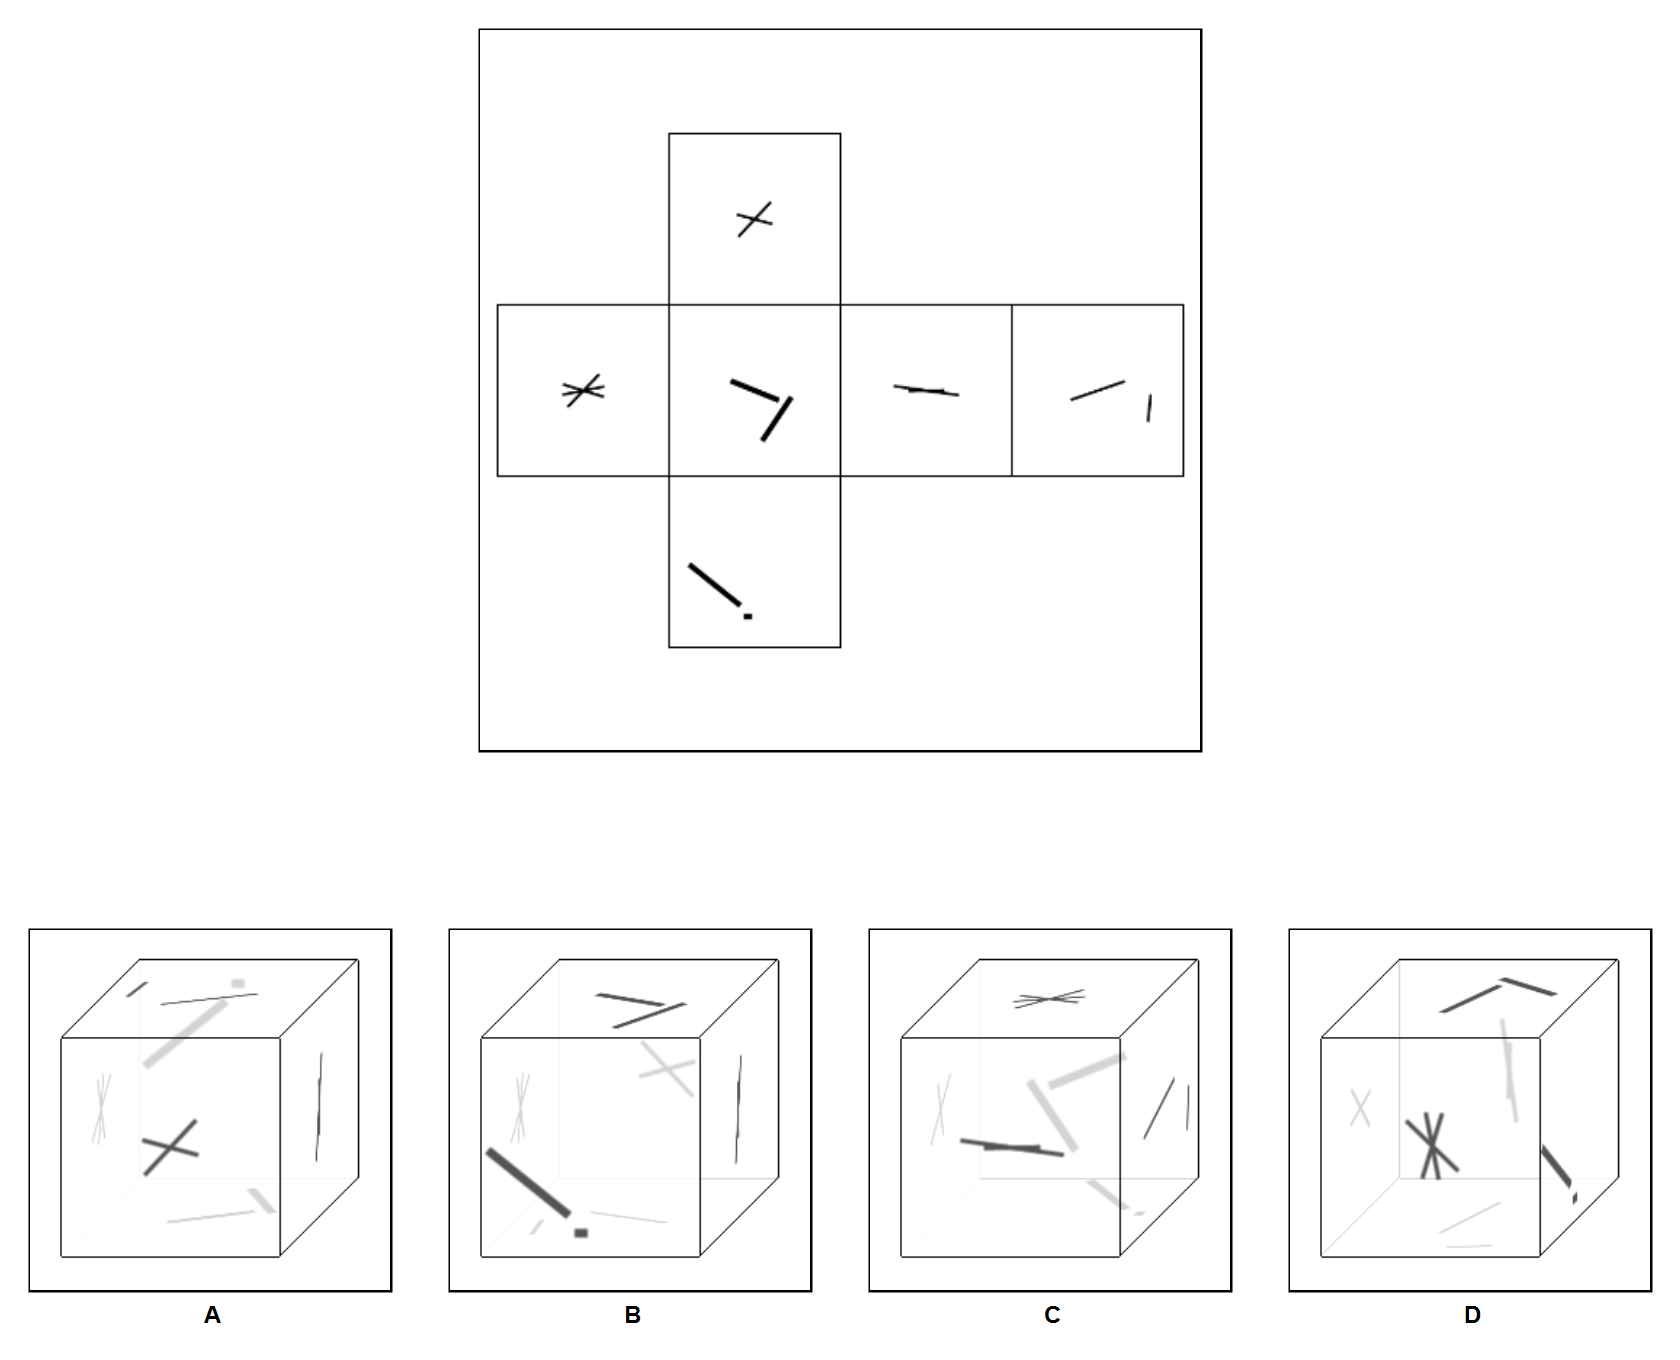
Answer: C